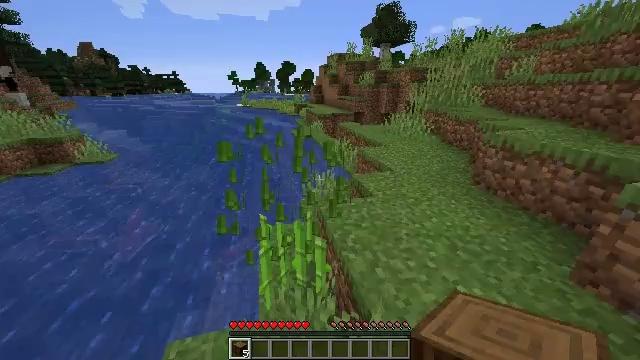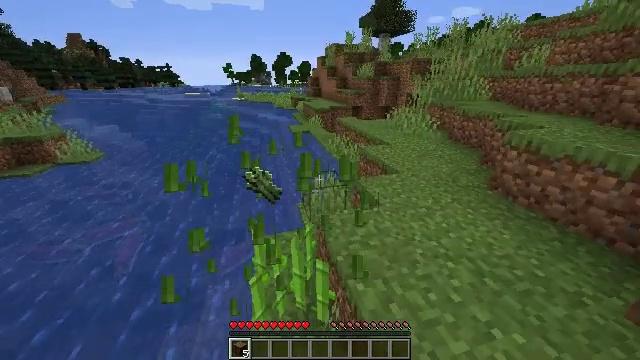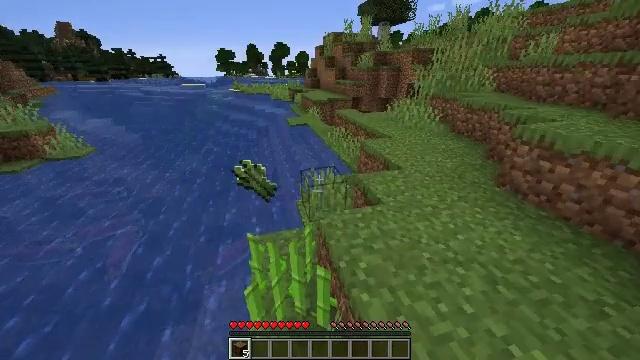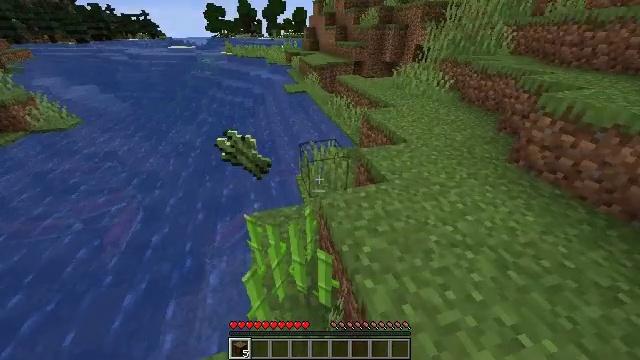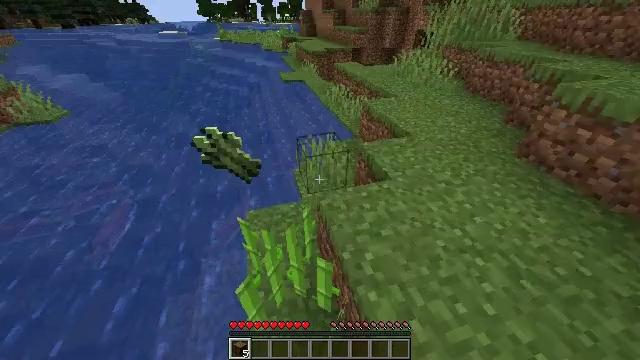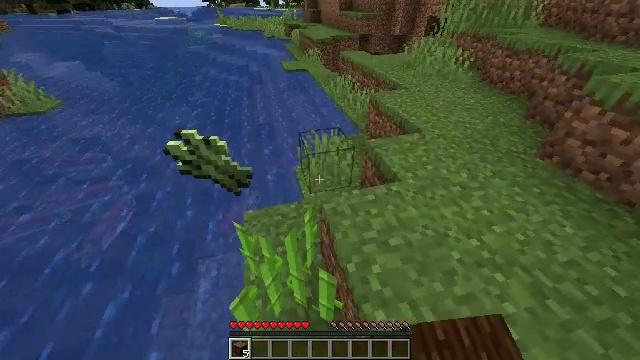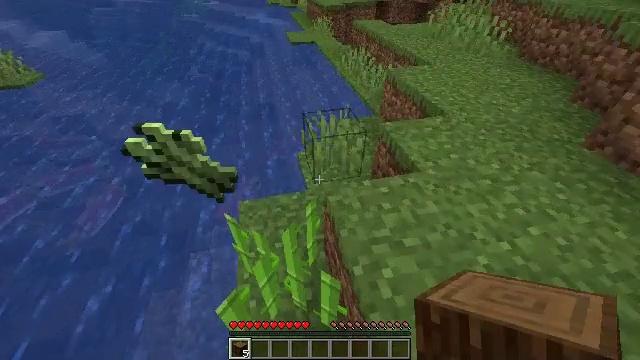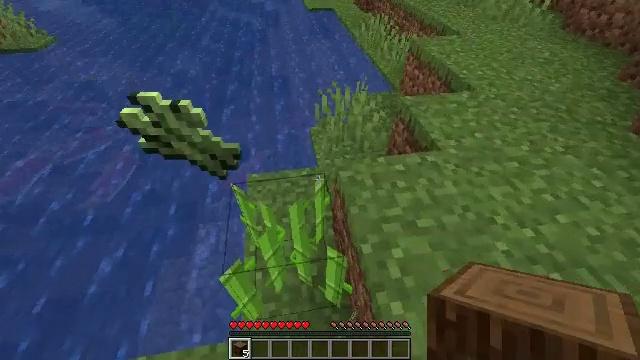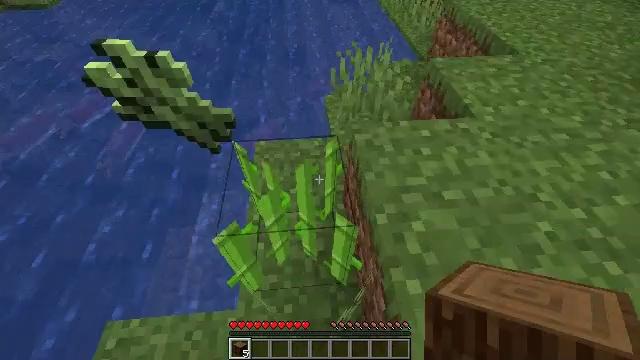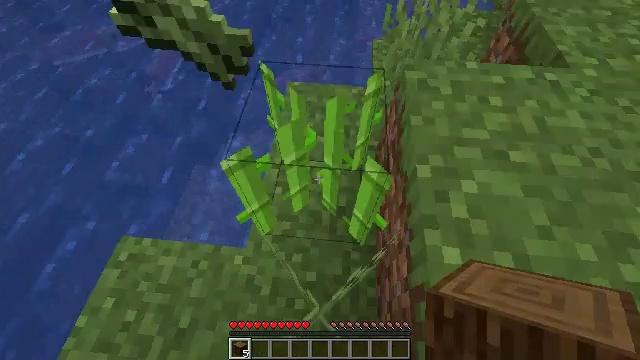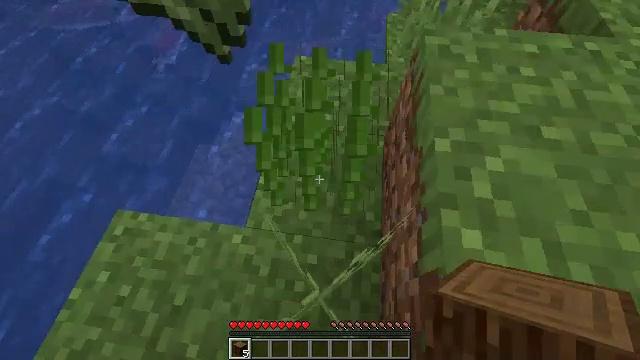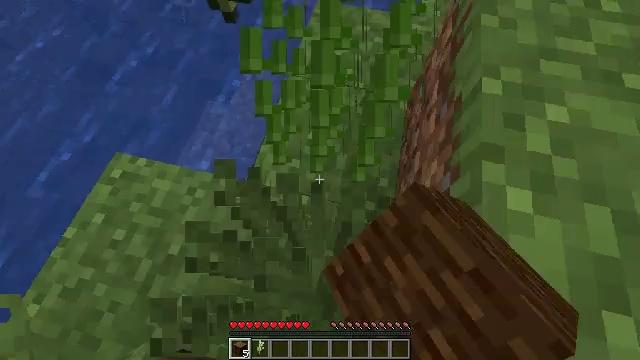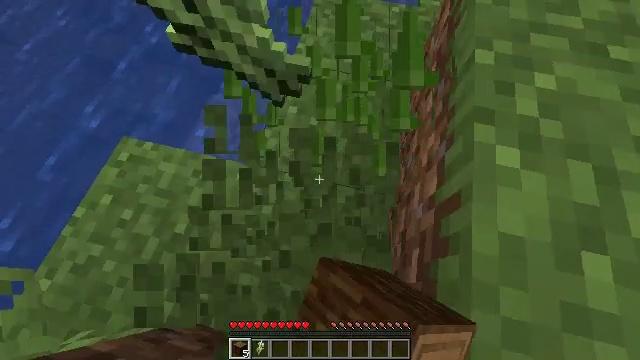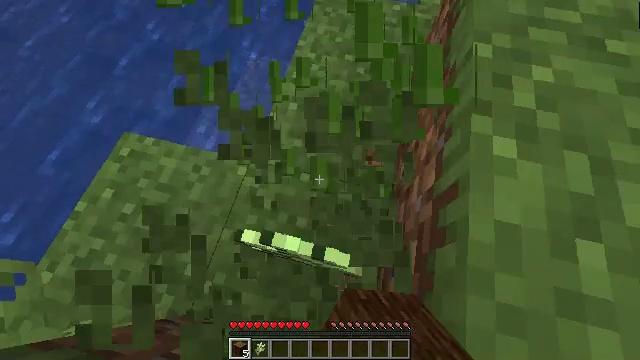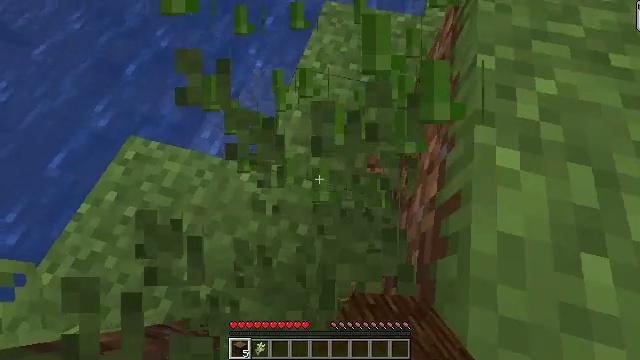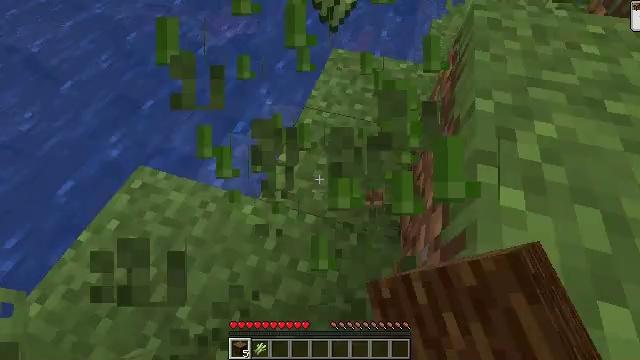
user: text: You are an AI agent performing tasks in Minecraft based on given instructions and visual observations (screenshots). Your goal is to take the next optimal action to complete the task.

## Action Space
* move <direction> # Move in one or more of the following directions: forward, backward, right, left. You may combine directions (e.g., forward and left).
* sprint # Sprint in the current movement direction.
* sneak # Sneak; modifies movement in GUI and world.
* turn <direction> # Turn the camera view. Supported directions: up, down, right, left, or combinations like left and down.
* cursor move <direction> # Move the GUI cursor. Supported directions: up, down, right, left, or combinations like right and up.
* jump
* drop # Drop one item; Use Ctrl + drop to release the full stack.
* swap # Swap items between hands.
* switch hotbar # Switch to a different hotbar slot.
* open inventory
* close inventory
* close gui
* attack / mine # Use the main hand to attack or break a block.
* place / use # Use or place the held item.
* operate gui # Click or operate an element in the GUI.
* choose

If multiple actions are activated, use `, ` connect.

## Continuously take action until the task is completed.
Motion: motion action
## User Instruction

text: Collect the grass from the surface.
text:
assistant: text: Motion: move forward, turn down, attack / mine
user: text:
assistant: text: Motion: move forward, turn down, attack / mine
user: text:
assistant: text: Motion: move forward, turn down, attack / mine
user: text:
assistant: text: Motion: turn down, attack / mine
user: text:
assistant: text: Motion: turn left and down, attack / mine
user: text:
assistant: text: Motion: turn left and down, attack / mine
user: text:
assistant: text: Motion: turn left and down
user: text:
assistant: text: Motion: turn left and down
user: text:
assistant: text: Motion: turn left and down
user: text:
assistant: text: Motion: move back, turn left and down, attack / mine
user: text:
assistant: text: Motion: move back, turn left and down, attack / mine
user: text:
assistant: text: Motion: move back, attack / mine
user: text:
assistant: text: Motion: attack / mine
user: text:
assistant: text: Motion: turn left and up, attack / mine
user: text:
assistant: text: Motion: turn left and up
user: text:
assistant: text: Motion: no_op